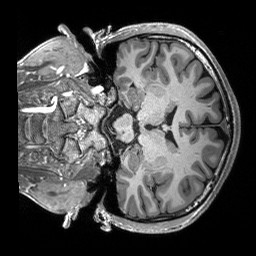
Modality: T1w
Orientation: coronal
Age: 25
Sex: male
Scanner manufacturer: siemens
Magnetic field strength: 3 T
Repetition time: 2.53 s
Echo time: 0.00227 s